Question: I have been trying to make a Selenium bot that searches for a word on github, clicks on the first link and then downloads it with Python 3.8 and I got stuck with making the bot click on the hyperlink. I understand that I can make the bot click on it with 'driver.find_element(By.XPATH, "Xpath").click()' but I want to be able to find the path of the href with another method for the sake of learning, in this case CSS_SELECTOR. Source code of the first hyperlink result is like this:
HTML:

Since every single result is under the same "a" selector with a class of "v-align-middle", I thought of using this code: 'driver.find_element(By.CSS_SELECTOR, ".v-align-middle").click()' but it did not seem to work. What am I missing?
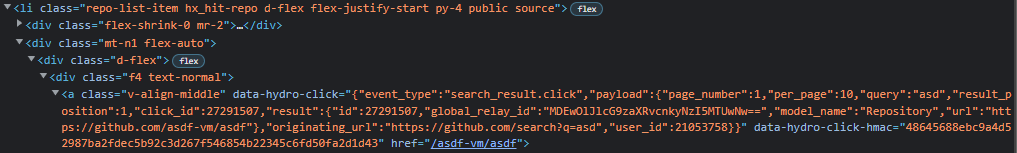
Answer: The desired element is a dynamic element, so to 'click()' on the element you need to induce <URL>:
- Using :'''
WebDriverWait(driver, 20).until(EC.element_to_be_clickable((By.CSS_SELECTOR, "a.v-align-middle[href='/asdf-vm/asdf'][data-hydro-click][data-hydro-click-hmac]"))).click()
'''
- Using :'''
WebDriverWait(driver, 20).until(EC.element_to_be_clickable((By.XPATH, "//a[@class='v-align-middle' and @href='/asdf-vm/asdf'][@data-hydro-click and @data-hydro-click-hmac]"))).click()
'''
- : You have to add the following imports :'''
from selenium.webdriver.support.ui import WebDriverWait
from selenium.webdriver.common.by import By
from selenium.webdriver.support import expected_conditions as EC
'''